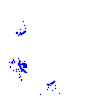
Particle: kaon